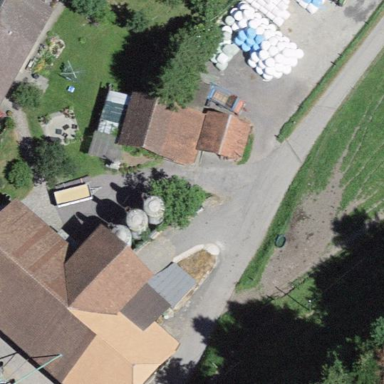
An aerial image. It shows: Farmyard area.